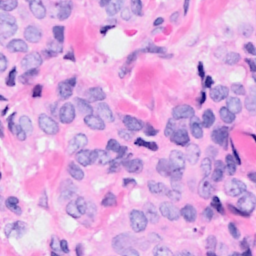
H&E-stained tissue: Breast